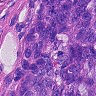
Metastatic tissue present: yes